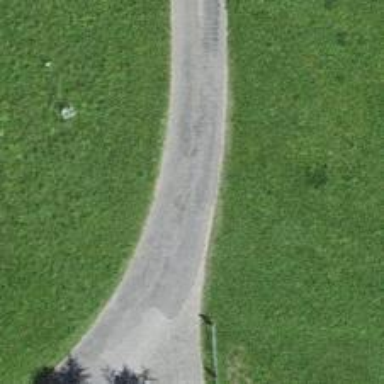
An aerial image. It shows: Service road with grade 1 tracktype.